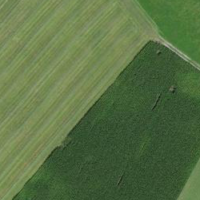
EUNIS habitat code: 52
Species observed at this site:
Lipandra polysperma